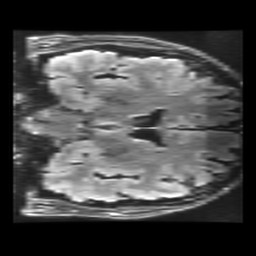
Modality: FLAIR
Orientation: coronal
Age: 60
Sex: female
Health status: healthy
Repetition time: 12 s
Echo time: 0.09782 s